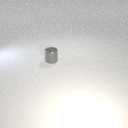
small gray metal cylinder